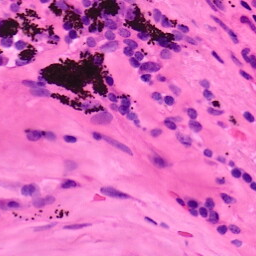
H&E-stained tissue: Lung